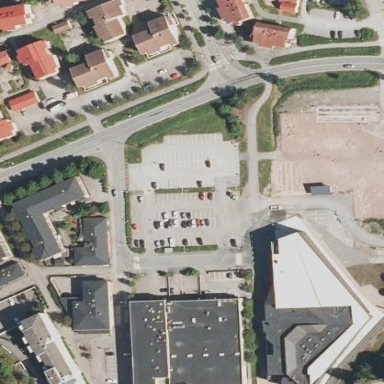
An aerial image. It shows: Parking area with surface.